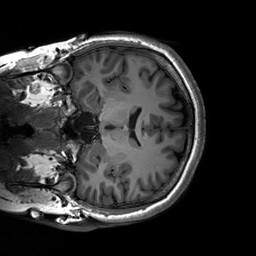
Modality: T1w
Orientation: coronal
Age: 23
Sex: female
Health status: healthy
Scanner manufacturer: siemens
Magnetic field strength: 3 T
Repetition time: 2.3 s
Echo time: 0.00236 s